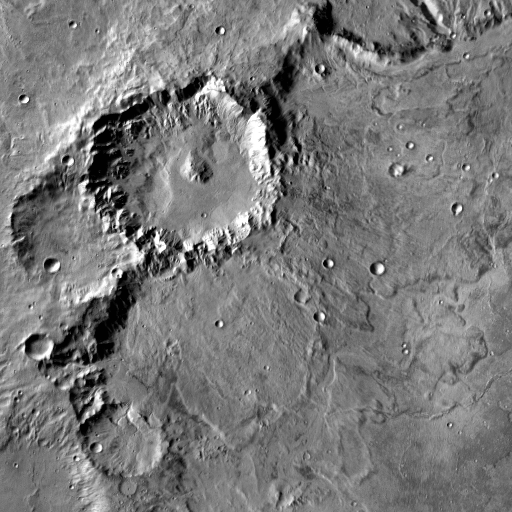
Crater classes present: Background, Other, Buried